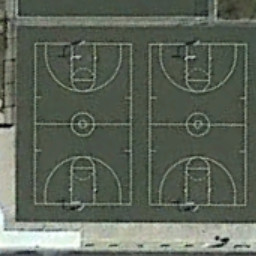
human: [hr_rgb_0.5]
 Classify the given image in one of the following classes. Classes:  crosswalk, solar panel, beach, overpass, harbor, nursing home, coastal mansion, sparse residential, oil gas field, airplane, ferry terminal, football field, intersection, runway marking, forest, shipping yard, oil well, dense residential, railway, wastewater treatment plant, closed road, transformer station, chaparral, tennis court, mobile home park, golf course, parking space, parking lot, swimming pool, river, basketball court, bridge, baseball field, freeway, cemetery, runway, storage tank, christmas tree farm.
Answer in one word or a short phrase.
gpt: basketball court